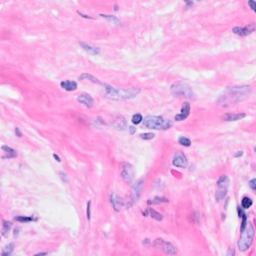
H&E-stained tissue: Breast